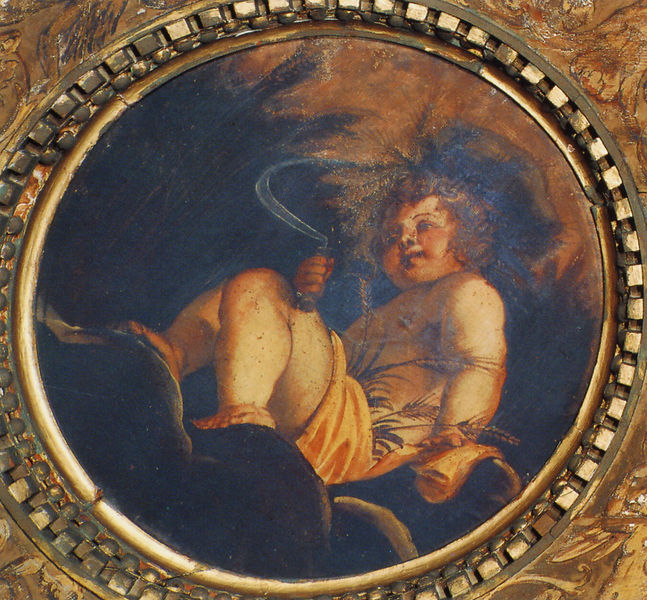
Titel: Deckenmalerei des Sala dell’Albergo
Künstler: Jacopo Tintoretto
Standort: Venedig, San Rocco (EU - I - Venetien)
Schlagwörter: blätter, himmel, gelb, brust, holz, schwarz, tuch, rahmen, steine, bild, porträt, gold, haare, decke, kind, locken, rund, engel, putto, beine, ernte, getreide, korn, weizen, ähre, junge, knie, waden, knabe, fuss, medaillon, palast, sichel, gerste, fresko, zahnschnitt, garbe, roggen, ceres, #rund, gerste#